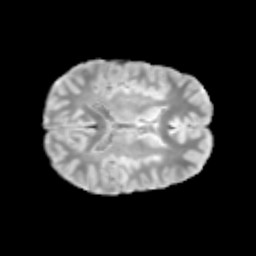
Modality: T2w
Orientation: axial
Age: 12
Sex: male
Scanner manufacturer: siemens
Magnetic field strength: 3 T
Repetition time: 3.8 s
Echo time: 0.07 s